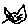
Label: cat